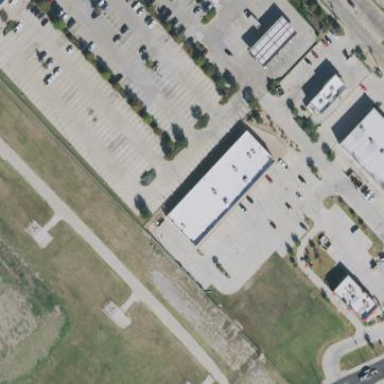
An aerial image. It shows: Retail building.